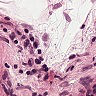
Metastatic tissue present: no